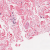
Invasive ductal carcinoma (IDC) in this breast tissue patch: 0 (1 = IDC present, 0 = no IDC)